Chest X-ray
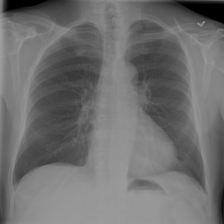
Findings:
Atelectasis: negative
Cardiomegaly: negative
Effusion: negative
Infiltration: negative
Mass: negative
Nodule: negative
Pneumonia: negative
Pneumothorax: negative
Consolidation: negative
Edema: negative
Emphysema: negative
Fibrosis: negative
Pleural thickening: negative
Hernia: negative